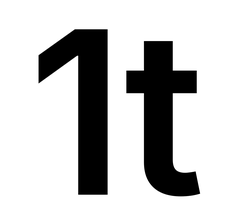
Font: Inter_SemiBold